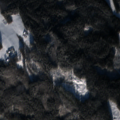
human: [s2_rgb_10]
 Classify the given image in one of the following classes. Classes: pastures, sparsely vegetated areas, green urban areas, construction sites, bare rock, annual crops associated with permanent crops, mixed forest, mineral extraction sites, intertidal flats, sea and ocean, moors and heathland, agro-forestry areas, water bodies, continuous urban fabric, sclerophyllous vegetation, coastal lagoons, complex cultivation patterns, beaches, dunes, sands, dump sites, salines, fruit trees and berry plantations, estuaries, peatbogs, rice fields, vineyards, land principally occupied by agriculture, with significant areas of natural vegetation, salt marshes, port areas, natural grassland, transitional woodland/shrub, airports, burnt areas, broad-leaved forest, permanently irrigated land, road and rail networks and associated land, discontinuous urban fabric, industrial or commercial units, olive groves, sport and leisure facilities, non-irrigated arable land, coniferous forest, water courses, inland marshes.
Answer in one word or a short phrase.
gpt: coniferous forest, mixed forest, transitional woodland/shrub, water bodies